Current action and preconditions to check: trajectory_clear

Your task: For each precondition in the list above, predict whether it will hold at this action.

Consider the current scene as observed from the mobile robot's camera, and analyze the predicted future states of all dynamic agents (e.g., people, animals, vehicles, or any moving entities) within the NEXT SECOND.

IMPORTANT: Only answer "very likely" if you are absolutely certain—based on strong, clear evidence—that a dynamic agent will violate the precondition in the predicted future state. Do NOT answer "very likely" for unlikely, ambiguous, or low-probability risks.

Ask yourself for each precondition: Is there a high probability, with clear and convincing evidence, that the predicted future states of any dynamic agent will interfere with the predicted future state of the currently executing action within the NEXT SECOND, causing that precondition to fail?

Assess the risk level based on these predictions. Use "likely" or "very likely" if motions create a clear risk of interference.

Use "neutral" or "improbable" if agents are nearby but their predicted paths are clearly diverging or non-conflicting.

Failure Risk Categories: "very improbable", "improbable", "neutral", "likely", "very likely"

Answer Format: Output ONLY the probability_of_failure value from these categories: "very improbable", "improbable", "neutral", "likely", "very likely"

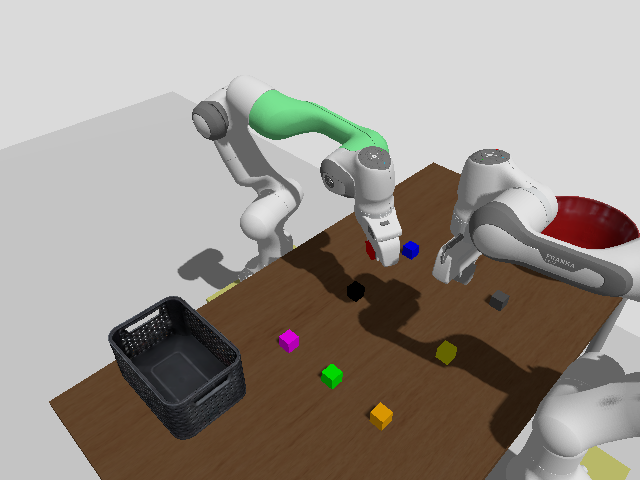

Answer: improbable